九年级 · 解析几何
如图, 一座拱桥的轮廓是抛物线型, 拱高 $6 \mathrm{~m}$, 跨度 $20 \mathrm{~m}$, 相邻两支柱间的距离均为 $5 \mathrm{~m}$, 请根据所给的数据, 则支柱 $M N$ 的长度为（）

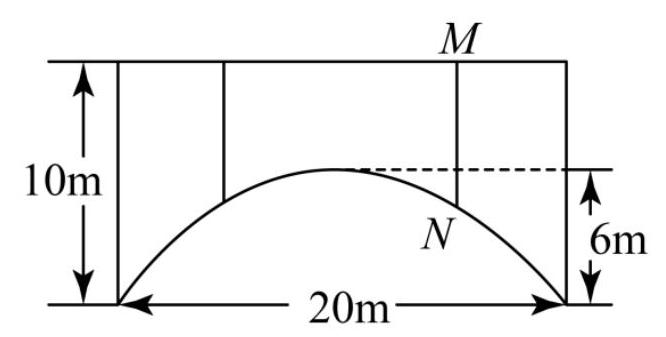
A. 4.5
B. 5
C. 5.5
D. 6

答案: C
解析: mathrm{C}$